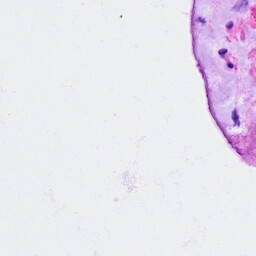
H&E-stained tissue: Ovarian